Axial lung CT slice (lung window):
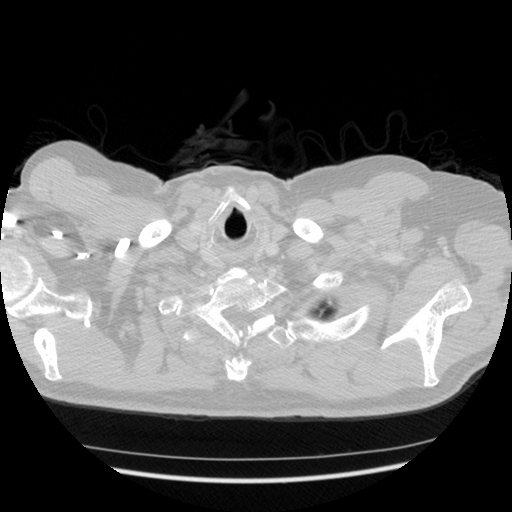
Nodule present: no